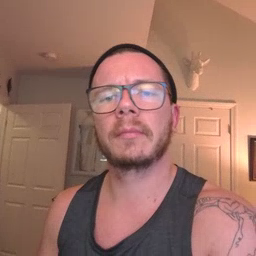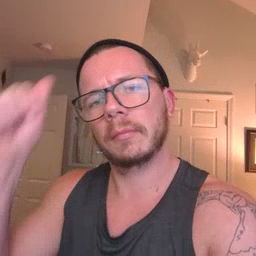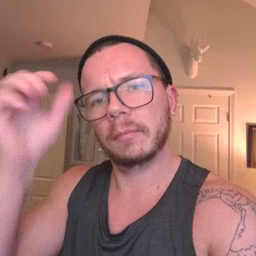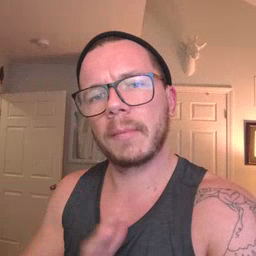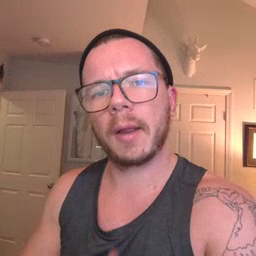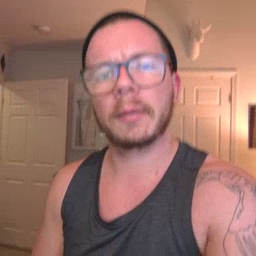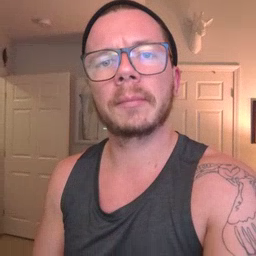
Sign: man